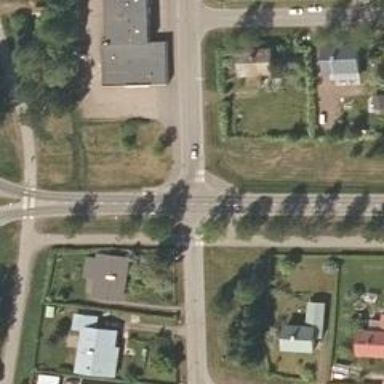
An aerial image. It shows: Marked footway crossing with asphalt surface and crossing island.